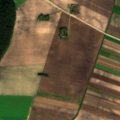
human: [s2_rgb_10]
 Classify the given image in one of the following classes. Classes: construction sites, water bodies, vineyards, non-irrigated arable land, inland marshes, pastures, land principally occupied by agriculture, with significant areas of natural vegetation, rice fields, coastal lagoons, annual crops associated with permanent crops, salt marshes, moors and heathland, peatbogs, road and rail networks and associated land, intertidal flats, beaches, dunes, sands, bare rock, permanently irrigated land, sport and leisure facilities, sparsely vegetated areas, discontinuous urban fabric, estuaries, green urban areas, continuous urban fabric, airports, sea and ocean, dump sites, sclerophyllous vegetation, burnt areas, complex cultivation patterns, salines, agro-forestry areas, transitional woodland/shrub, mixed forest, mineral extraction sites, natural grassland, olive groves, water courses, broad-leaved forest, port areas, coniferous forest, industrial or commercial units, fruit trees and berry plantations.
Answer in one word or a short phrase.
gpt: non-irrigated arable land, coniferous forest